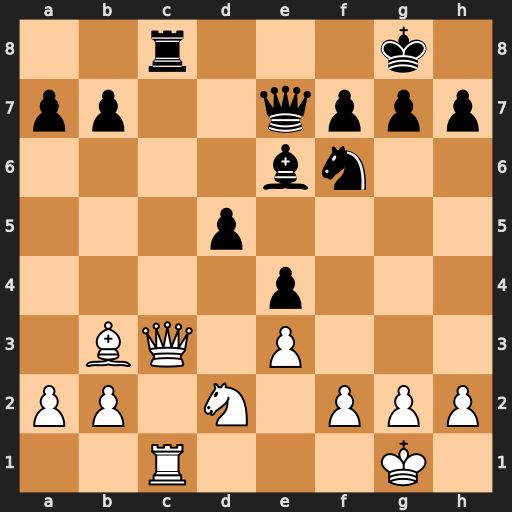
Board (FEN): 2r3k1/pp2qppp/4bn2/3p4/4p3/1BQ1P3/PP1N1PPP/2R3K1
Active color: w
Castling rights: -
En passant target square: -
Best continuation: Qxc8+ Bxc8 Rxc8+ Qf8 Rxf8+